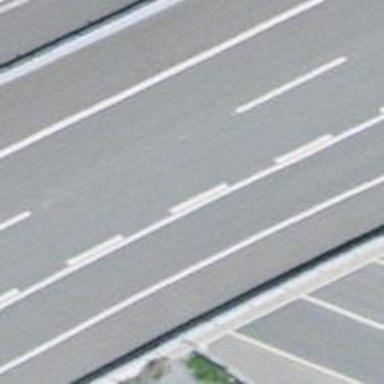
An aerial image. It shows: Motorway bridge with asphalt surface.